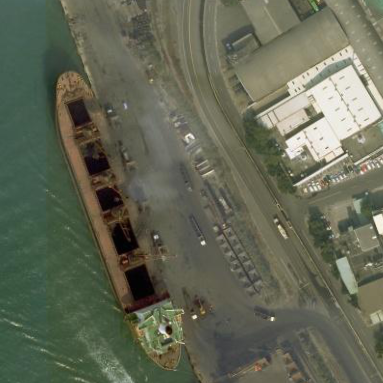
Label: Cargo_ship